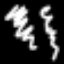
Label: squiggle